Field crop: tomato
Growth stage: 2
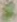
Species: solanum